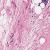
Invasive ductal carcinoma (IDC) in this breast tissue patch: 0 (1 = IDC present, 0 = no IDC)